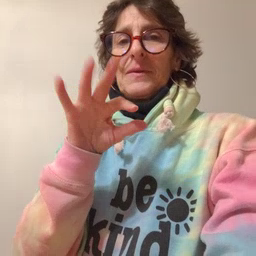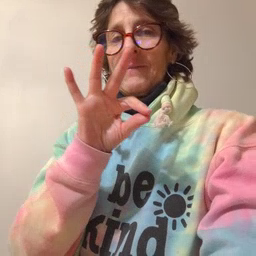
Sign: feet